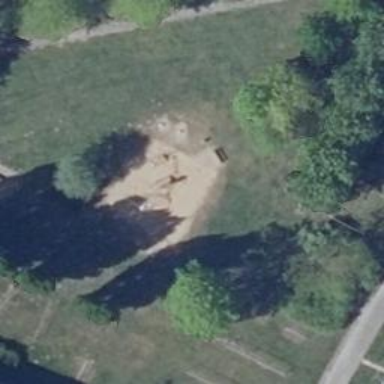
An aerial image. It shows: Playground with sand surface.